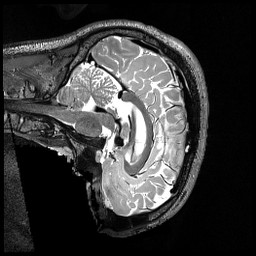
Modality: T2w
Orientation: sagittal
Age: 21
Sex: male
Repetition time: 3.2 s
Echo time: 0.563 s